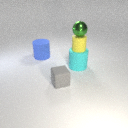
small green metal sphere above small yellow rubber cylinder